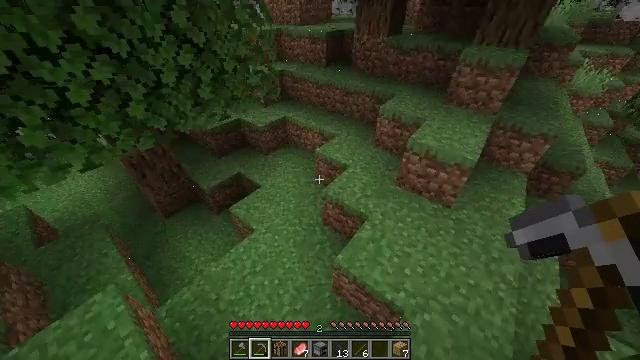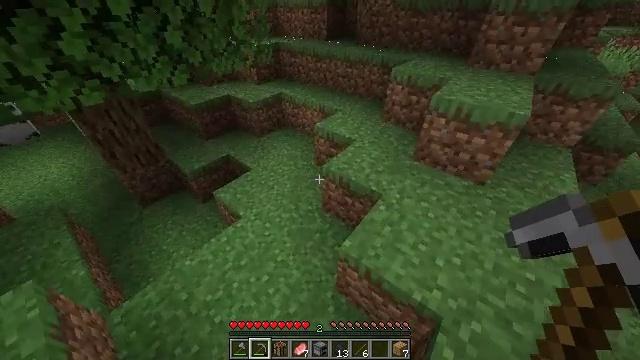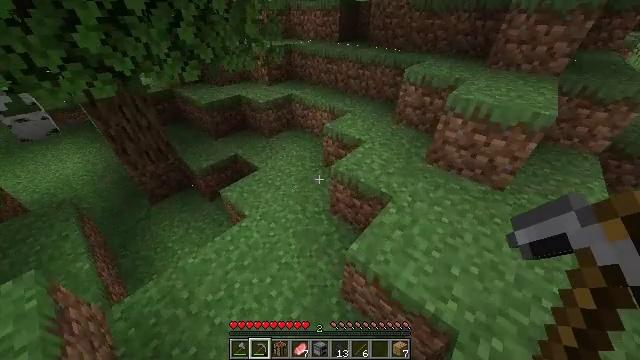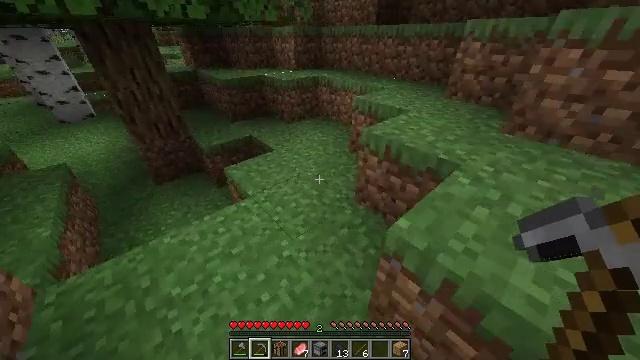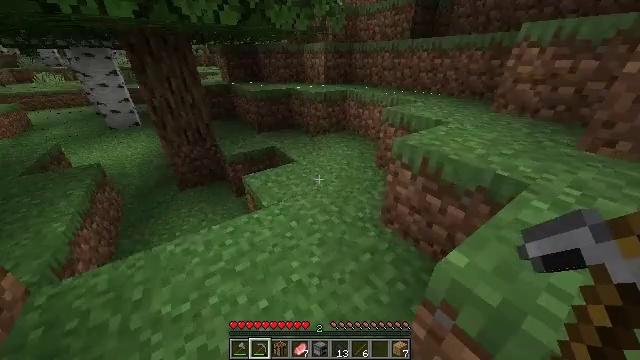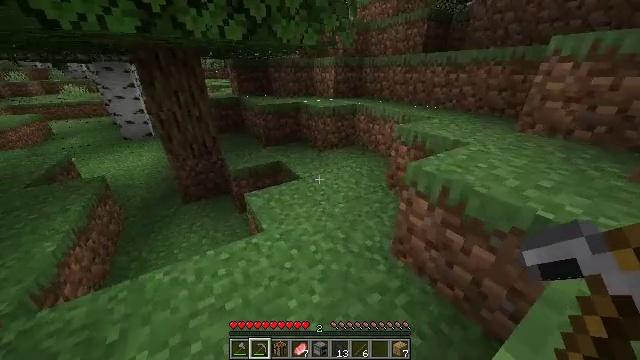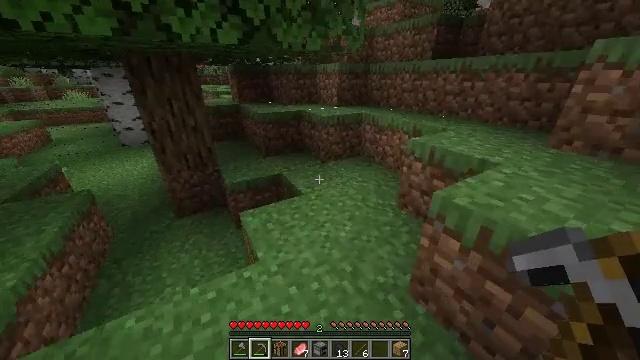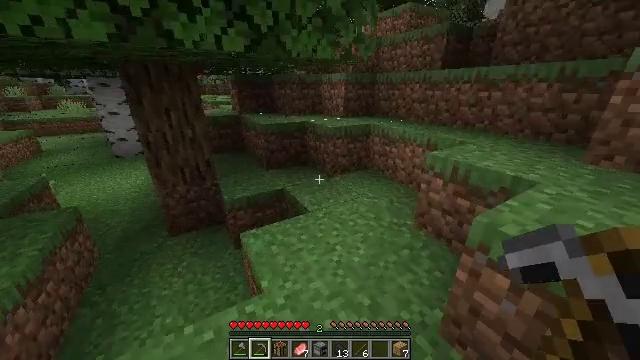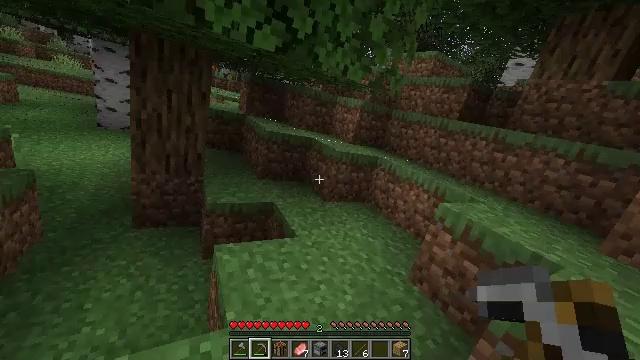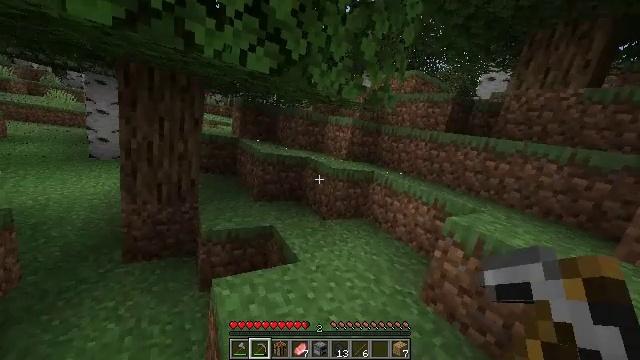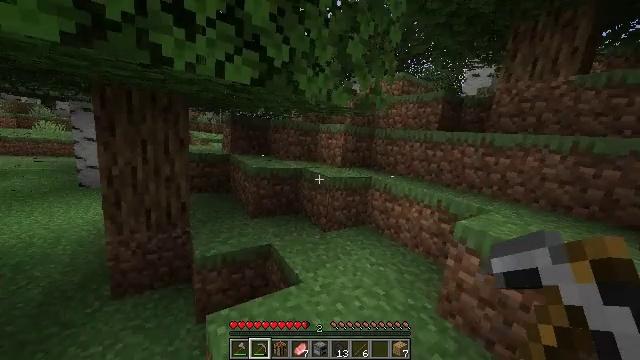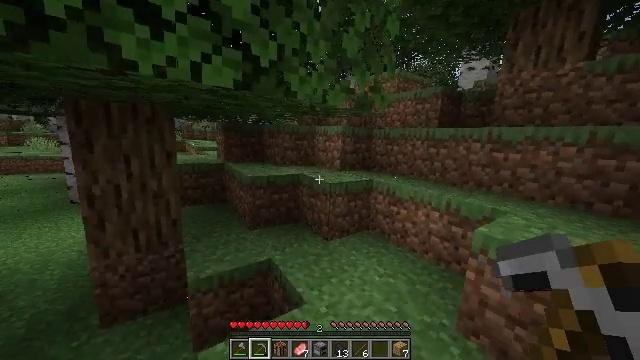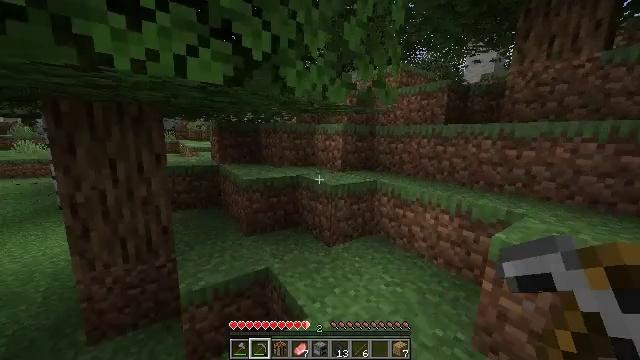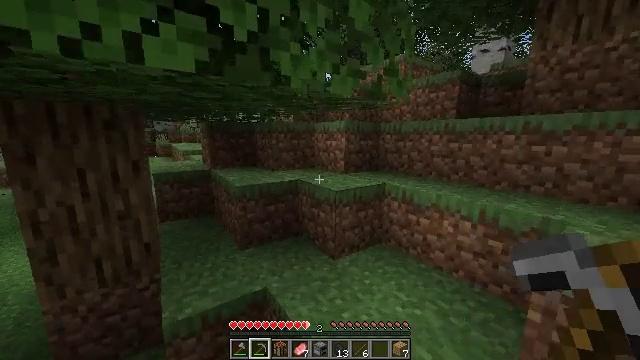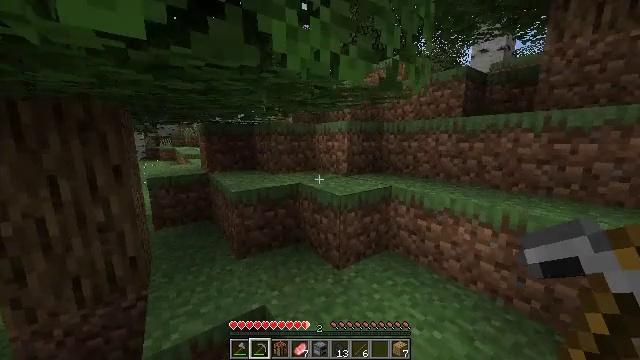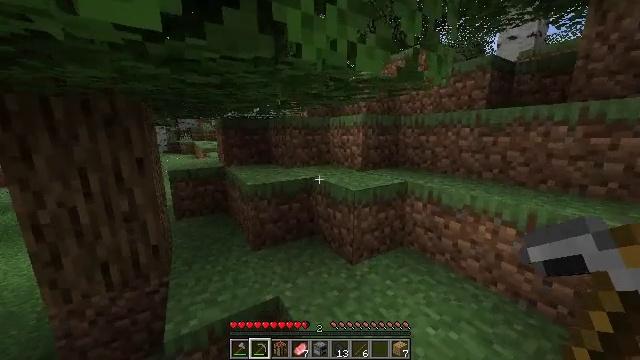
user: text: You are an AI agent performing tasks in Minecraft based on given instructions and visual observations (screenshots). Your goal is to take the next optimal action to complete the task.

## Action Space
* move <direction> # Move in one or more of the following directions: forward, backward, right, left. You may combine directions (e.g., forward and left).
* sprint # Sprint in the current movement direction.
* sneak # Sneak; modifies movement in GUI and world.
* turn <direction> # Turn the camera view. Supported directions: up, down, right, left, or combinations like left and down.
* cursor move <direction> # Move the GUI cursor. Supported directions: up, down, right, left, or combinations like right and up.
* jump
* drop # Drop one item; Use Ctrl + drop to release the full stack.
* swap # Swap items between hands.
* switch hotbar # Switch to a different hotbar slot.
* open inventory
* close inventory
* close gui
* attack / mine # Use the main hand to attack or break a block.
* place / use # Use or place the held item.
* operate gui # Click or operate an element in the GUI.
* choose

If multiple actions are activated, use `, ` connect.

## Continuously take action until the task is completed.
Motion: motion action
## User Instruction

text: Harvest birch leaves for decorations.
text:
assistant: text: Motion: move forward, sprint
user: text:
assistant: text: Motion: move forward, sprint, turn left and up
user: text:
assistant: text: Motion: move forward, sprint, turn left and up
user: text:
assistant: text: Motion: move forward, sprint, turn left and up
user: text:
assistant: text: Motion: move forward, sprint, turn left and up
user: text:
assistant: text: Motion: move forward and move left, sprint, turn up
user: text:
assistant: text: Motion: move forward and move left, sprint, turn up
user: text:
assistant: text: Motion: move forward and move left, sprint, turn right and up
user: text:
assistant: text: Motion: move forward, sprint, turn right and up
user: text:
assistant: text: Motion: move forward, sprint, turn up
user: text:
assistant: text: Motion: move forward, sprint
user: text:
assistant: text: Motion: move forward, sprint
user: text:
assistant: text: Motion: move forward, sprint
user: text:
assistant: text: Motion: move forward, sprint
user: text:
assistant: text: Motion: move forward, sprint, turn left and down
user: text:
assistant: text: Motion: move forward, sprint, turn left and down
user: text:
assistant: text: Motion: move forward and move right, sprint, turn left and down
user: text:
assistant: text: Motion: move forward and move right, sprint, turn left
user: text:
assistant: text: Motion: move forward and move right, sprint, turn left
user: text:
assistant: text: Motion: move forward, sprint, turn left
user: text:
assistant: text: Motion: move forward, sprint, turn left
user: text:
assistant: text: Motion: move forward, sprint, turn left
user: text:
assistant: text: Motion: move forward, sprint, turn left
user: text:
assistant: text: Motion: move forward and move left, sprint, turn left
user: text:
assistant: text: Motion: move forward and move left, sprint, turn left
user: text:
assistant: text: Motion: move forward and move left, sprint
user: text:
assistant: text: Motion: move forward and move left, sprint
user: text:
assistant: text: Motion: move forward and move left, sprint
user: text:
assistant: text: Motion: move forward, sprint
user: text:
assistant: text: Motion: move forward and move right, sprint